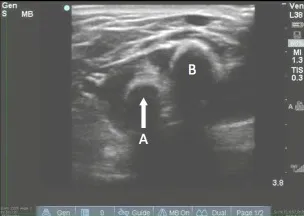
Radial to the ulna.
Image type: radiology (ultrasound)